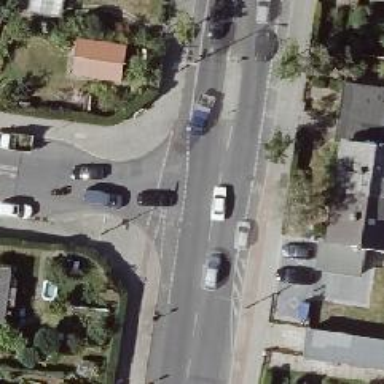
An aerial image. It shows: Road with traffic signals for signaling.